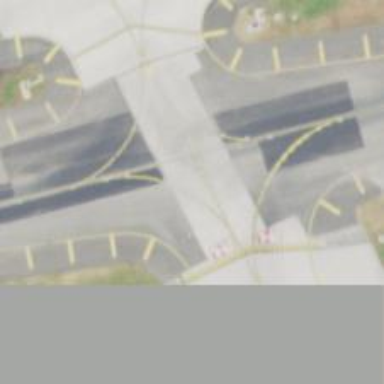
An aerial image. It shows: Image of taxiway at airport.